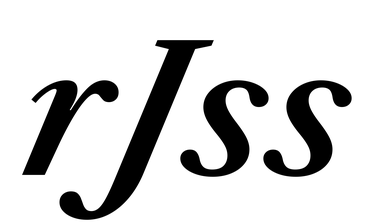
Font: LibreCaslonText-Italic_SemiBold_Italic